Question: I'm trying to add a licence.rtf file to my setup project, I've followed <URL> stackoverflow answer step by step in order to add the licence file.
What seems to be happening is when I add the license file it doesn't add it as an embeded resource so when I remove the file from my local machine i get a complie time error...I also do not see any property which let's me change the license file to an embeded resource.
This is the error that I'm getting

Please let me know if anyone has experienced this issue before and how can I go about fixing it
When you add the licence.rtf file to the Setup Project it have a BuildAction property which can be set to EmbededResource.Tried that
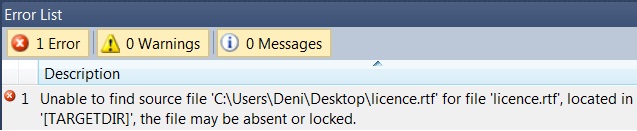
Answer: I seem to have figured it out. Instead of trying to add the License.rtf file to the setup project I've added it to another project in the solution.
Once done I reference file in my setup project and when the setup file get's compiled the license file is embeded in the exe.